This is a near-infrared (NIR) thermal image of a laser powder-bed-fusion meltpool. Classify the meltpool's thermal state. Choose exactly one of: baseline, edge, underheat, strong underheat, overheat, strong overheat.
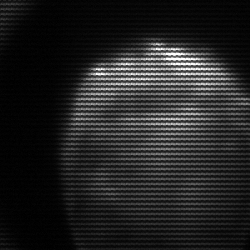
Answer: edge